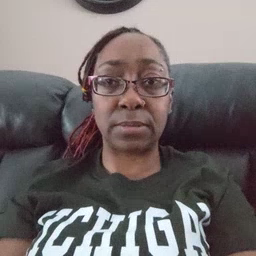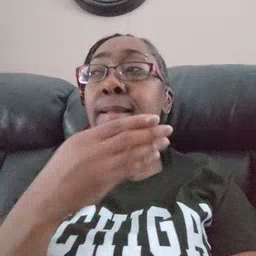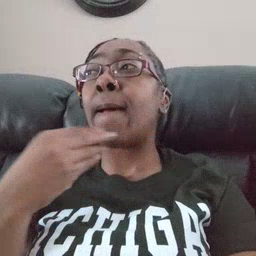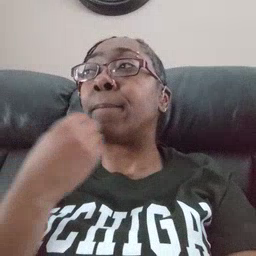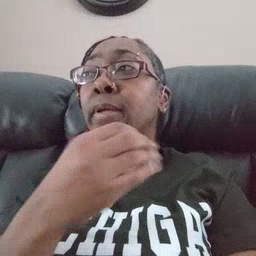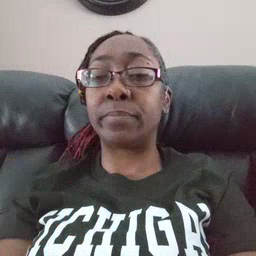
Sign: napkin